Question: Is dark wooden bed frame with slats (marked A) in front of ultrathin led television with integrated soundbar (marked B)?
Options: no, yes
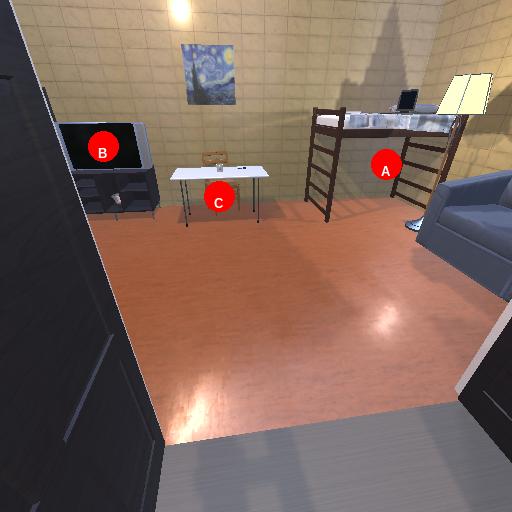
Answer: no